Question: I tried to restart a remote SQL server (2012 full) and I got this error:
> Unable to start service MSSQLSERVER on server (mscorlib)

Every time I try I get this message. How can I fix it?
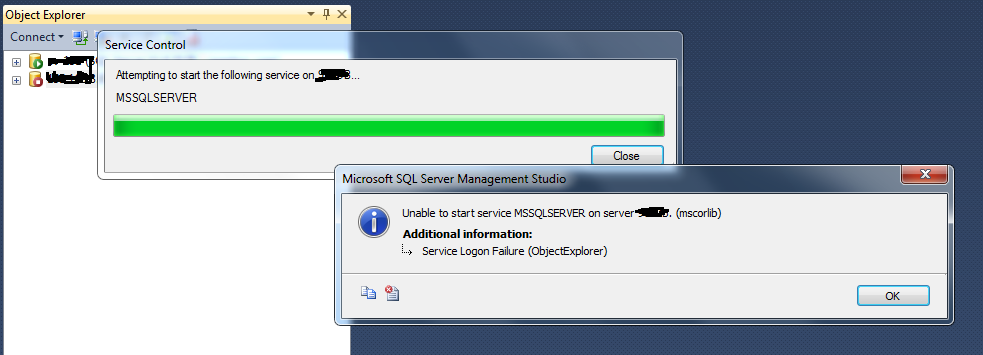
Answer: It looks like the service got setup wrong.
Try The following:
- - - -
Also, they might have moved things around in 2012 I'm still on 2008 R2